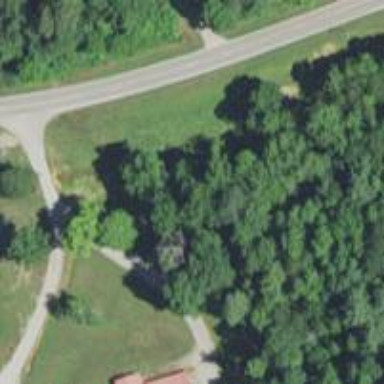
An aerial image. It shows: Driveway leading to service road.